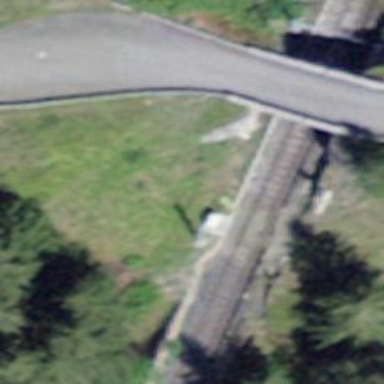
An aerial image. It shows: Narrow-gauge railway bridge with electrified rails.